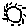
Label: sun